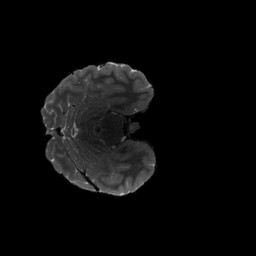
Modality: T2w
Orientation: axial
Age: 22
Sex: female
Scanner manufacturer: siemens
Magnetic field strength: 3 T
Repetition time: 3.2 s
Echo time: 0.564 s